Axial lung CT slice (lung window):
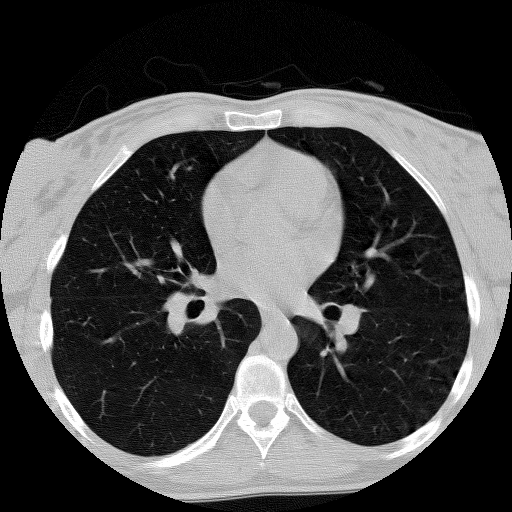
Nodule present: no